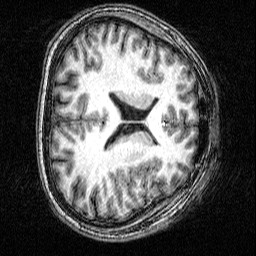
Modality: T1w
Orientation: axial
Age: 30
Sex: male
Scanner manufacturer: siemens
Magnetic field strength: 3 T
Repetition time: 2.5 s
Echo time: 0.00393 s